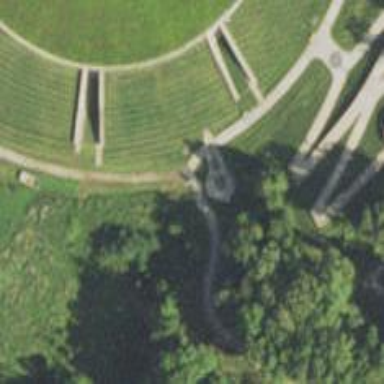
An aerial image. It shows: Memorial site with historic significance.